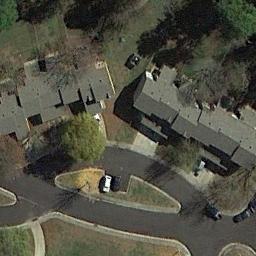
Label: medium_residential